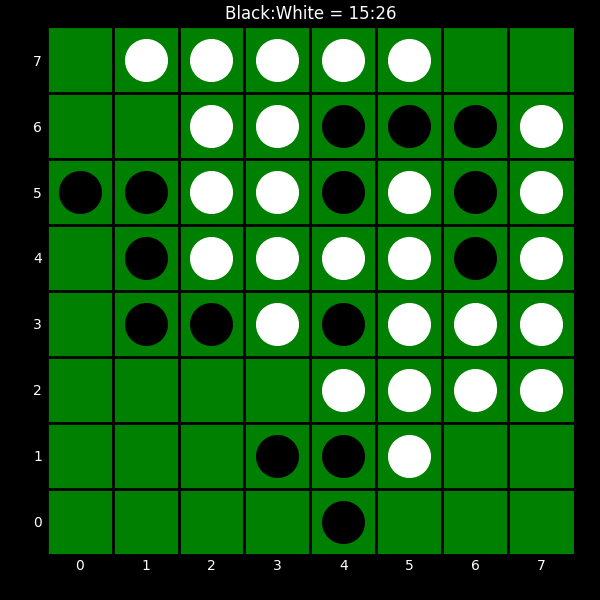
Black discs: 15
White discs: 26